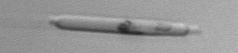
Label: Eucampia_morphytype1